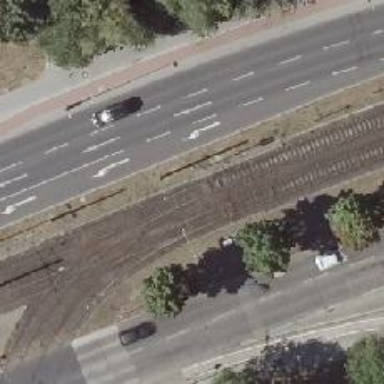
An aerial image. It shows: Railway switch.